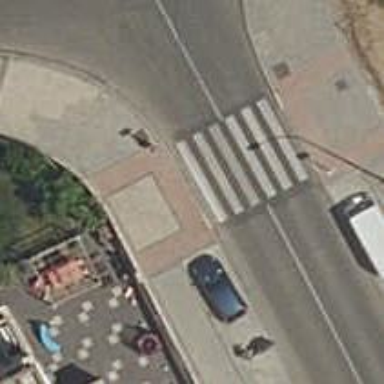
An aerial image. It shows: Zebra crossing on the road.